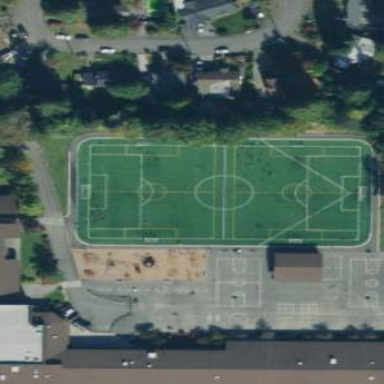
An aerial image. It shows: Soccer pitch designated for leisure and sports activities.